Field crop: maize
Growth stage: 2
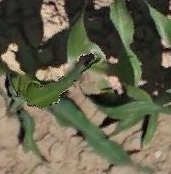
Species: maize